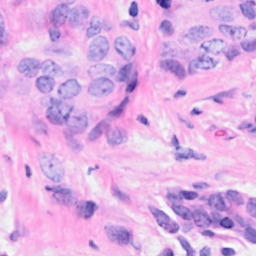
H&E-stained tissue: Breast